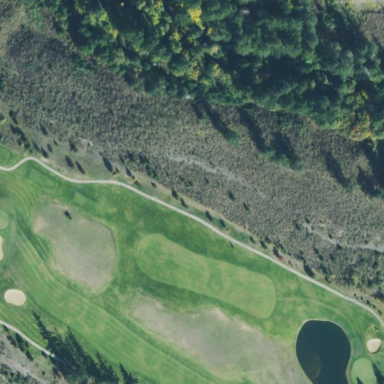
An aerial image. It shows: Area of rough grass used for golf.